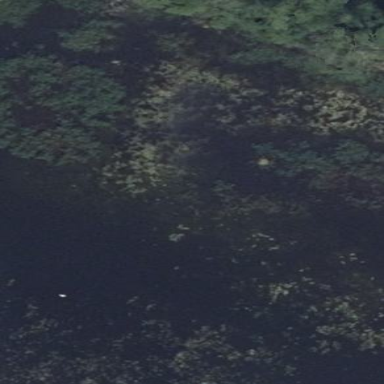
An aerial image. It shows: Reedbed wetland area.